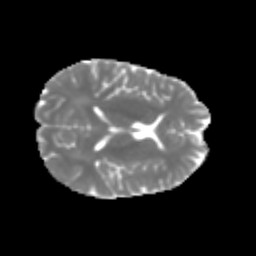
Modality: MD
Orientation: axial
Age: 29
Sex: male
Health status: healthy